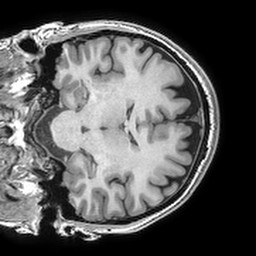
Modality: T1w
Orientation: coronal
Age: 34
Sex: female